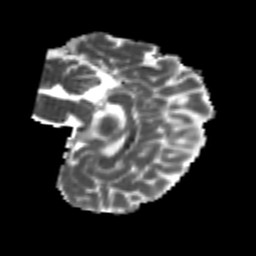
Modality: MD
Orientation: sagittal
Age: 22
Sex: female
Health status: healthy
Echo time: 0.074 s